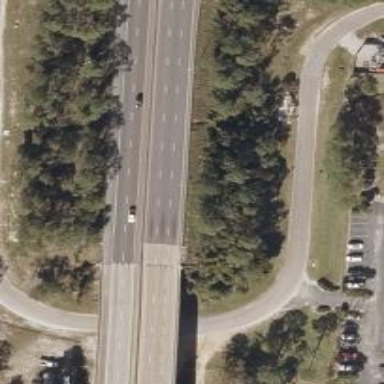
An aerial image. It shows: Primary highway with bridge.